Field crop: maize
Growth stage: 2
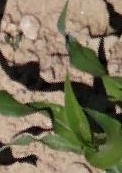
Species: maize